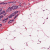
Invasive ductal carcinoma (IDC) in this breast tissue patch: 1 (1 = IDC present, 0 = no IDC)